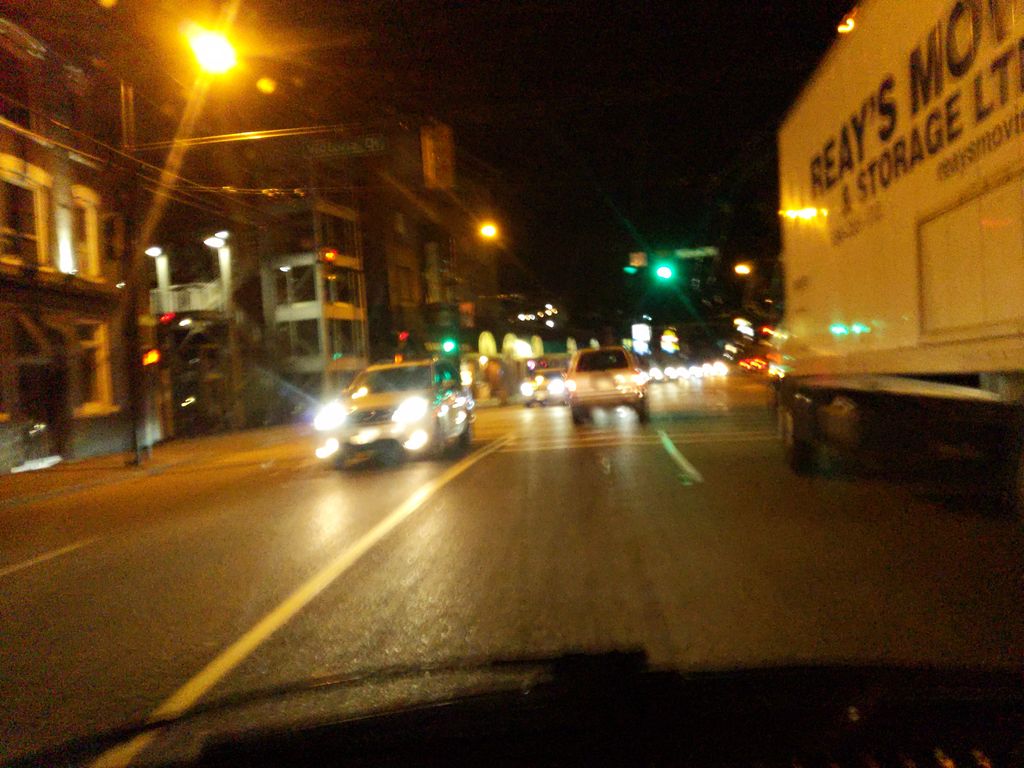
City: vancouver